Question:  Can anyone help to fix the strange display of the logcat?
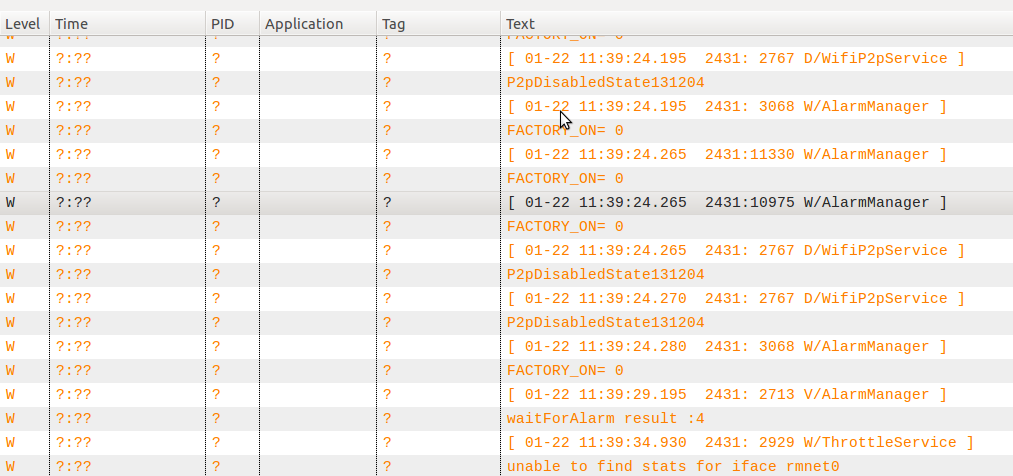
Answer: Updating your Eclipse and Android SDK will likely solve the problem.

For more info,refer this <URL>.